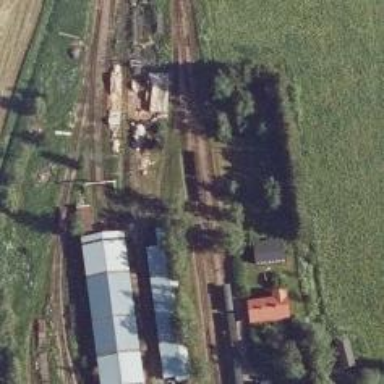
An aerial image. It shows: Narrow-gauge railway siding.